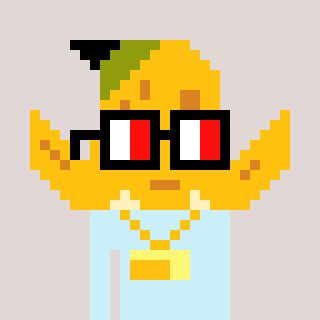
a pixel art character with square glasses with black frames and red eyes, a banana-shaped head and a cold-colored body on a warm background